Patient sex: M
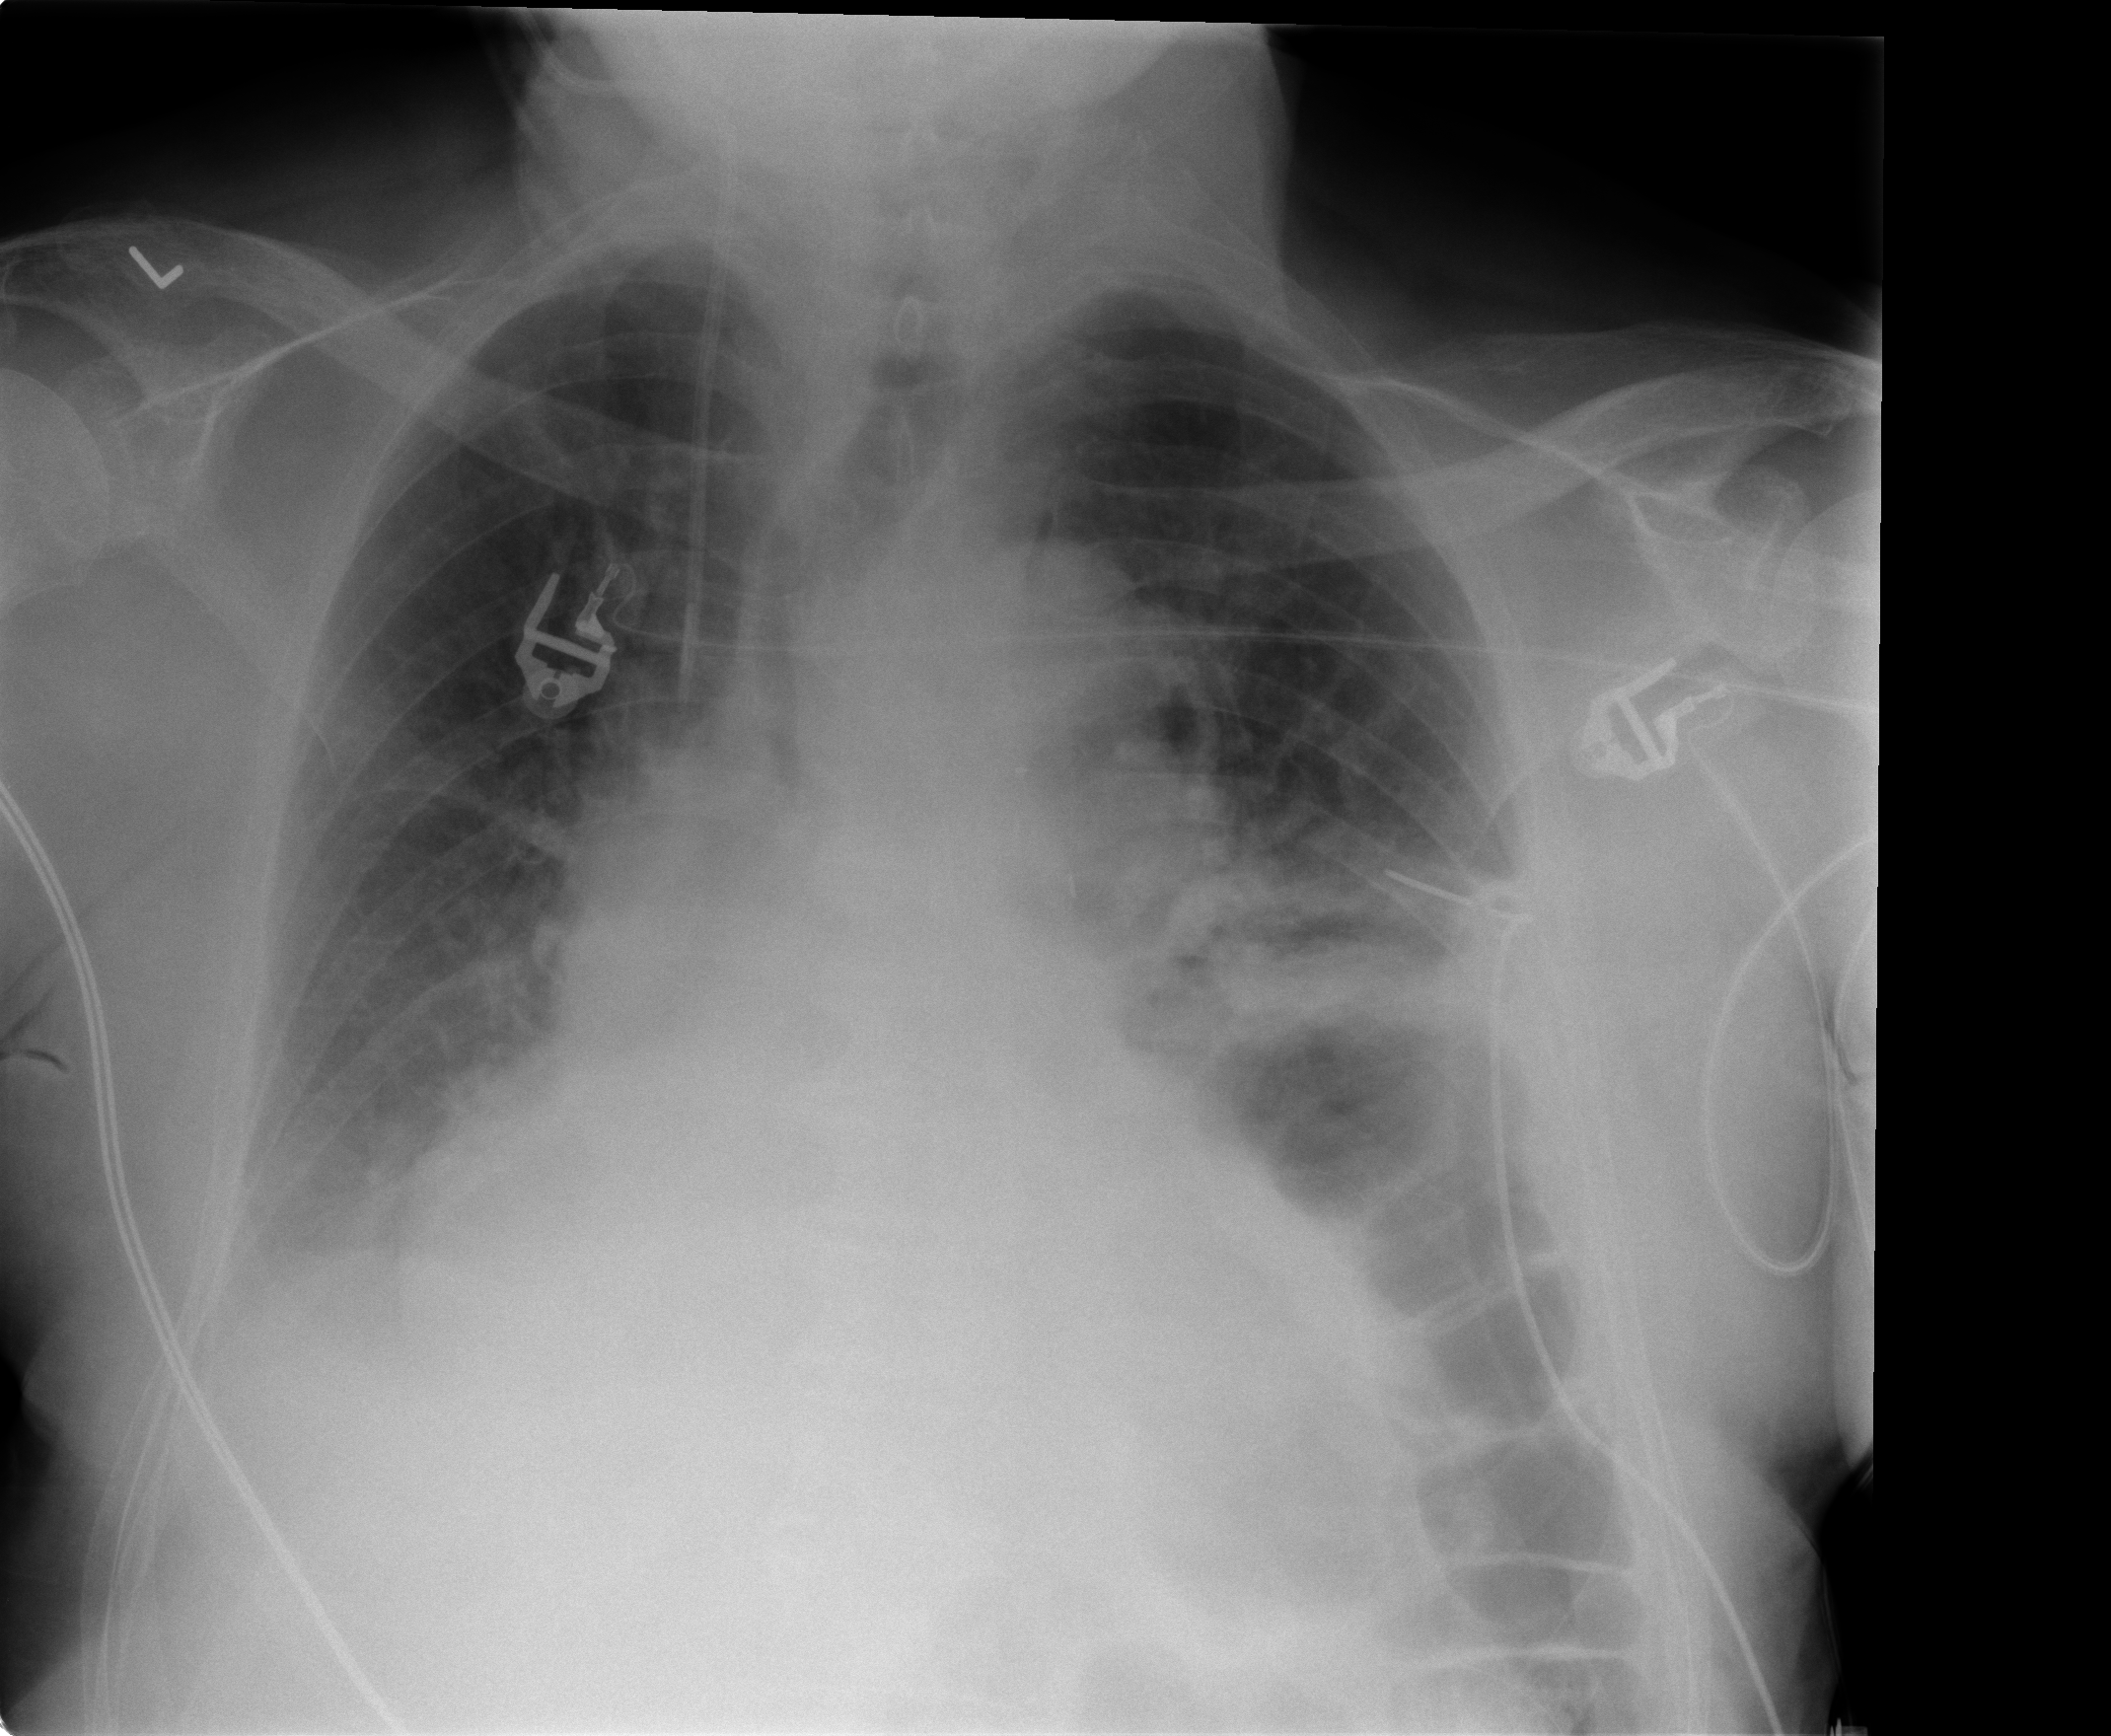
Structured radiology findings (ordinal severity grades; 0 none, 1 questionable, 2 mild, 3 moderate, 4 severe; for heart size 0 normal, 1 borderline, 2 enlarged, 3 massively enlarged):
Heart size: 2
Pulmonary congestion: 0
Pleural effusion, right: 1
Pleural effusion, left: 1
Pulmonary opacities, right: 0
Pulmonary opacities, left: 0
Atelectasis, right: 2
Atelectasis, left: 2